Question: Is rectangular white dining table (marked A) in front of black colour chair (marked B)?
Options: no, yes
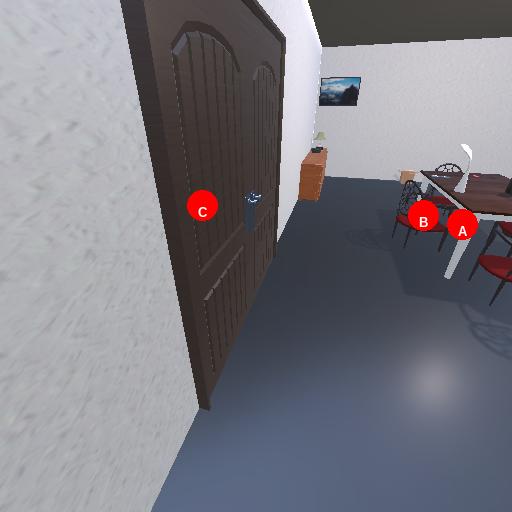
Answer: no